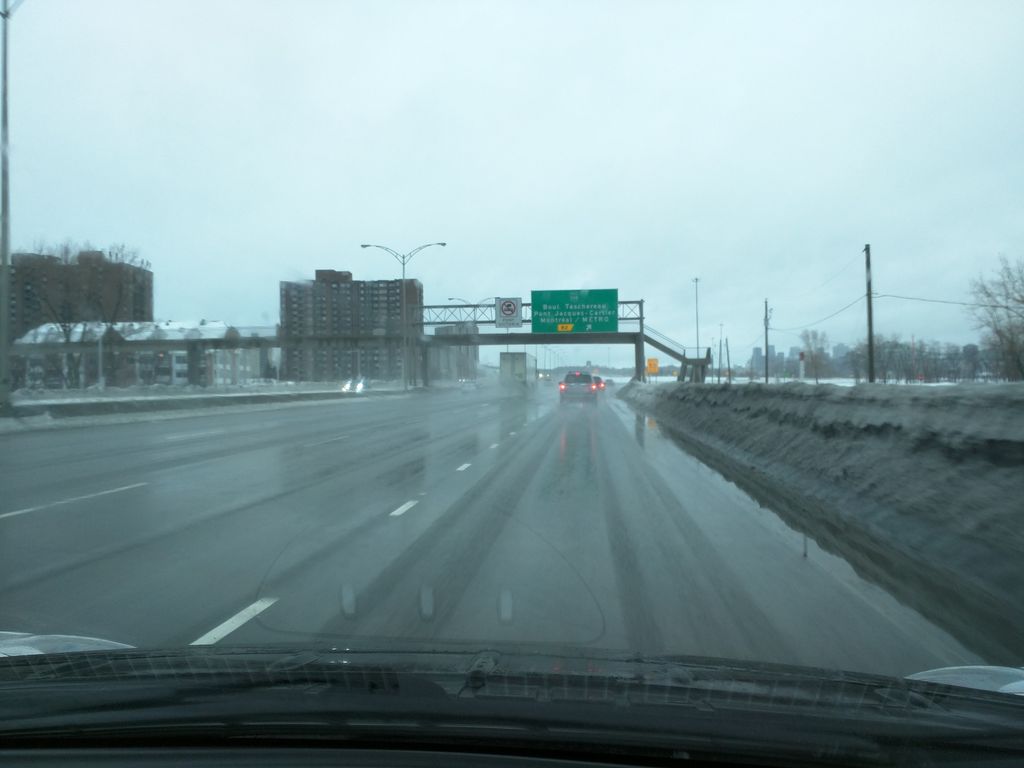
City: montreal